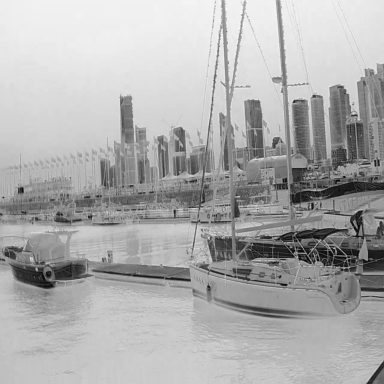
There are seven objects shown in the infrared image, including two canoes, and five sailboats.